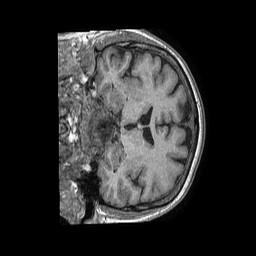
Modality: T1w
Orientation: coronal
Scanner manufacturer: philips
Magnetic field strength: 1.5 T
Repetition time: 0.007571 s
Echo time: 0.003456 s